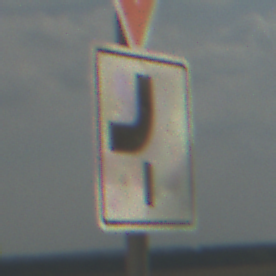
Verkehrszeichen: VerlaufVorfahrtsstrasse7
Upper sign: VorfahrtGewaehren
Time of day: MorningAfternoon
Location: Outdoor (Beach)
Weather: PartlyCloudy
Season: NotSpecified
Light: Natural